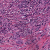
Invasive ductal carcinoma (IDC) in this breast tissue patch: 1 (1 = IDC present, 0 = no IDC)